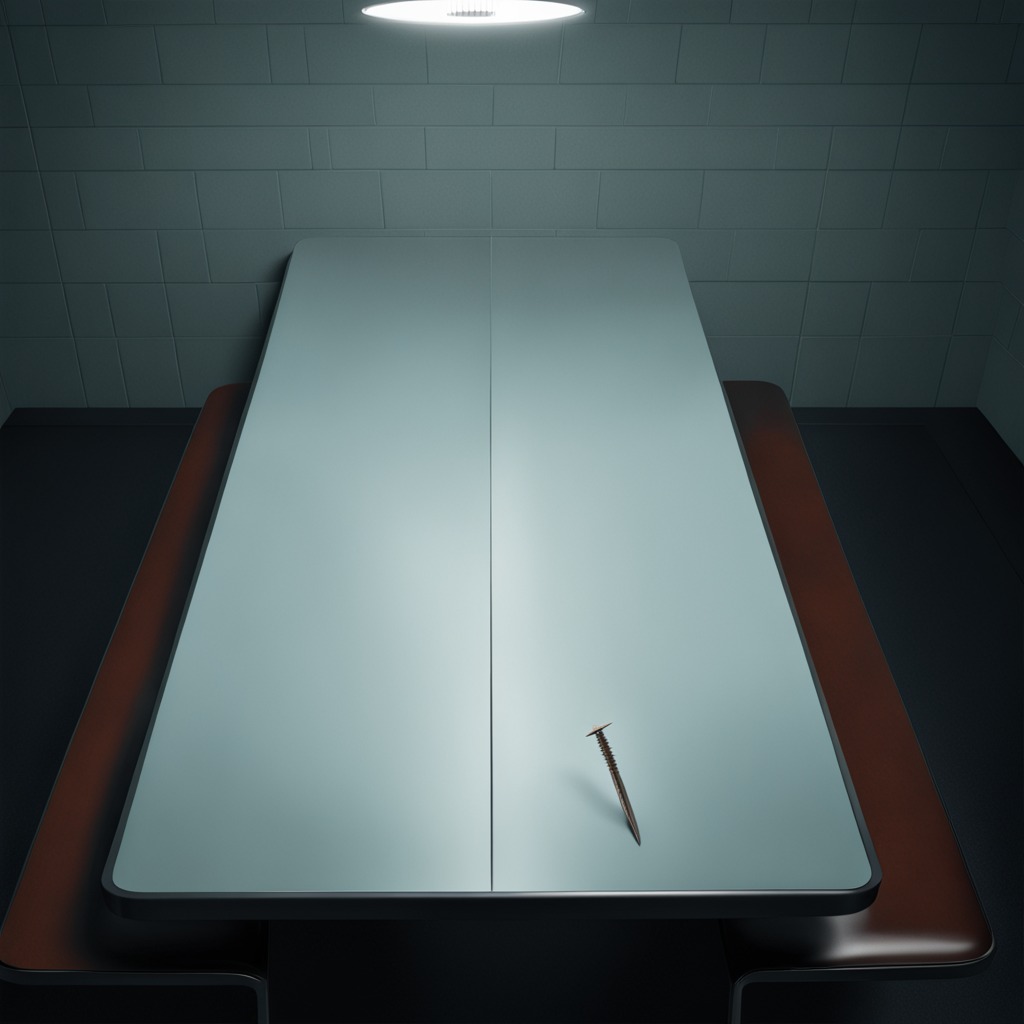
A nail is lying on a table.